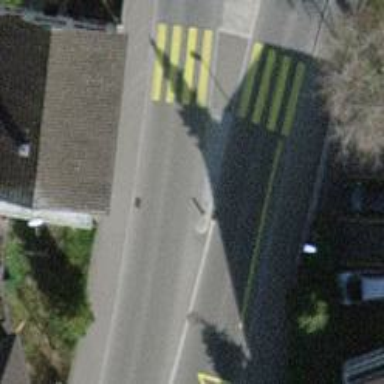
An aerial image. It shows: Abandoned railway crossing asphalt secondary road.